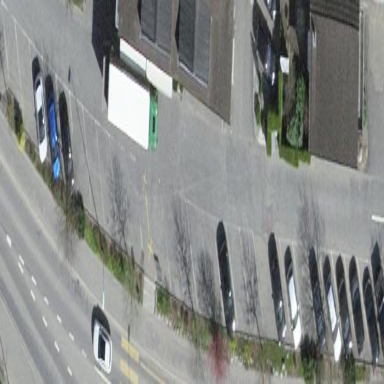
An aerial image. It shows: Diagonal street-side parking available as amenity.